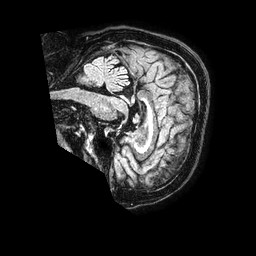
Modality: FLAIR
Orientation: sagittal
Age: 67
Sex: female
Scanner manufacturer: philips
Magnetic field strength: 1.5 T
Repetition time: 4.8 s
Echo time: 0.3 s